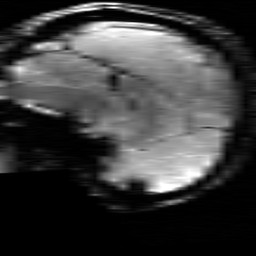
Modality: T2starw
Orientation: sagittal
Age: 19
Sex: female
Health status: healthy
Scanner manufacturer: siemens
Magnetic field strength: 3 T
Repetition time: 0.7 s
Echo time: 0.02 s